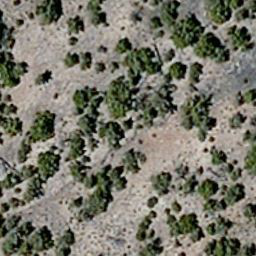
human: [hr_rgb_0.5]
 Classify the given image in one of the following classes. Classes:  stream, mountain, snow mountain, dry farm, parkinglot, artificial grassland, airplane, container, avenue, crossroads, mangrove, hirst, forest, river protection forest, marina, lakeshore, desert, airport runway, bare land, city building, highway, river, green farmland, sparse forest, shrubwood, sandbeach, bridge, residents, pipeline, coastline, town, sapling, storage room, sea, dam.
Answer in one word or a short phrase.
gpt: sparse forest